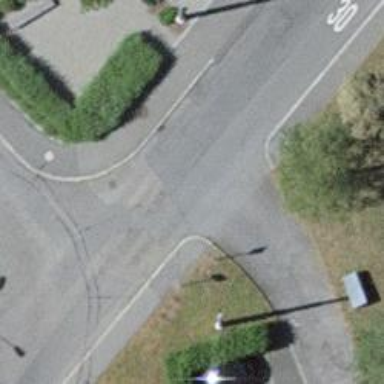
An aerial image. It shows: Unmarked road crossing.